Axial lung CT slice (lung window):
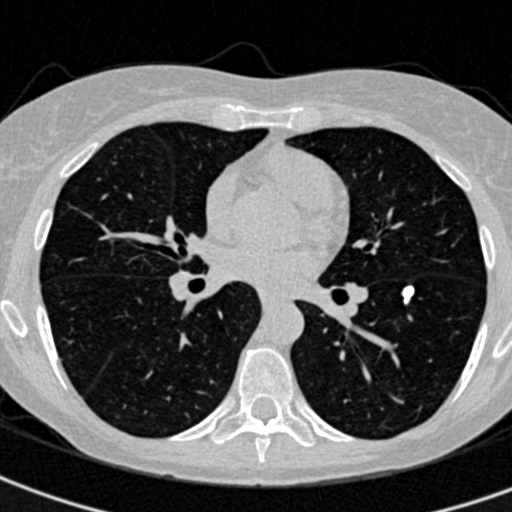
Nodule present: yes
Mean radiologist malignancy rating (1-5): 1